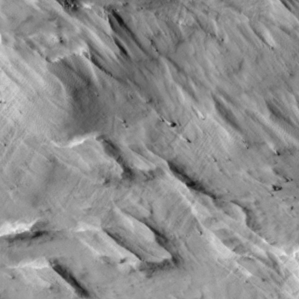
Label: non_frost